Current action and preconditions to check: trajectory_clear

Your task: For each precondition in the list above, predict whether it will hold at this action.

Consider the current scene as observed from the mobile robot's camera, and analyze the predicted future states of all dynamic agents (e.g., people, animals, vehicles, or any moving entities) within the NEXT SECOND.

IMPORTANT: Only answer "very likely" if you are absolutely certain—based on strong, clear evidence—that a dynamic agent will violate the precondition in the predicted future state. Do NOT answer "very likely" for unlikely, ambiguous, or low-probability risks.

Ask yourself for each precondition: Is there a high probability, with clear and convincing evidence, that the predicted future states of any dynamic agent will interfere with the predicted future state of the currently executing action within the NEXT SECOND, causing that precondition to fail?

Assess the risk level based on these predictions. Use "likely" or "very likely" if motions create a clear risk of interference.

Use "neutral" or "improbable" if agents are nearby but their predicted paths are clearly diverging or non-conflicting.

Failure Risk Categories: "very improbable", "improbable", "neutral", "likely", "very likely"

Answer Format: Output ONLY the probability_of_failure value from these categories: "very improbable", "improbable", "neutral", "likely", "very likely"

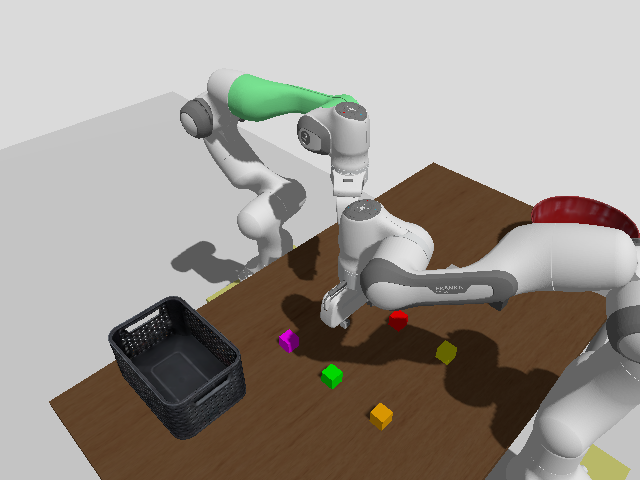

Answer: improbable